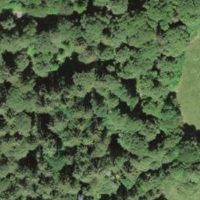
EUNIS habitat code: 44
Species observed at this site:
Neottia nidus-avis